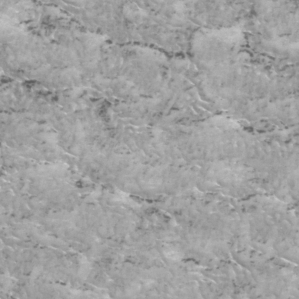
Label: frost